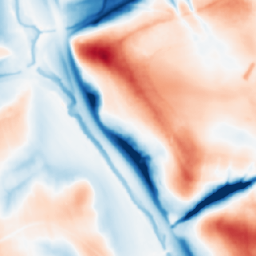
Category: multiscale
Decomposition family: dog
Decomposition parameters: sigma_low: 1
sigma_high: 20
Upsampling method: area
Upsampling parameters: scale: 4
Upsampling scale: 4